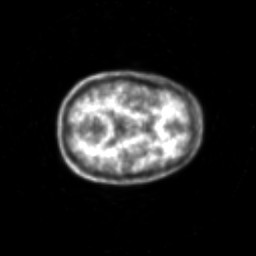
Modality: PET
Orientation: axial
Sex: female
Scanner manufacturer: siemens